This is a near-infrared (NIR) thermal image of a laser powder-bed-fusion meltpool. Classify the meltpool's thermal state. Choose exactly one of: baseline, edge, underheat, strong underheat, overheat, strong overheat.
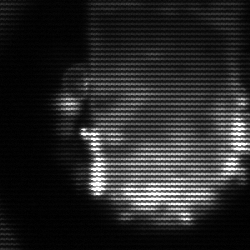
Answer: baseline